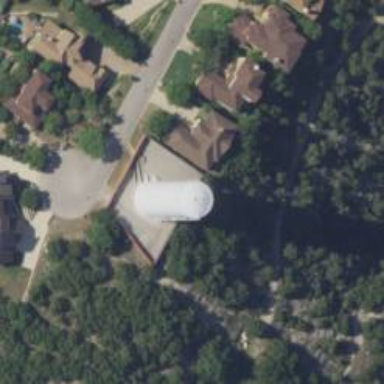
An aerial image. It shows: Storage tank that is man-made.